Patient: sex M, age 68
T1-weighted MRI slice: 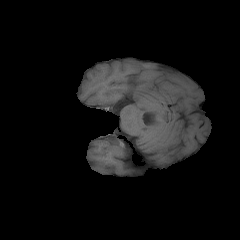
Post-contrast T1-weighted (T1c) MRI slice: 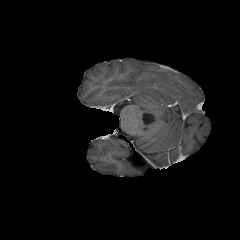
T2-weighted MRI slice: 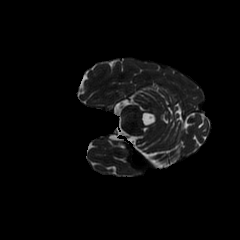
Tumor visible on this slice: no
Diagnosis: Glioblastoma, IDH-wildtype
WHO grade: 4